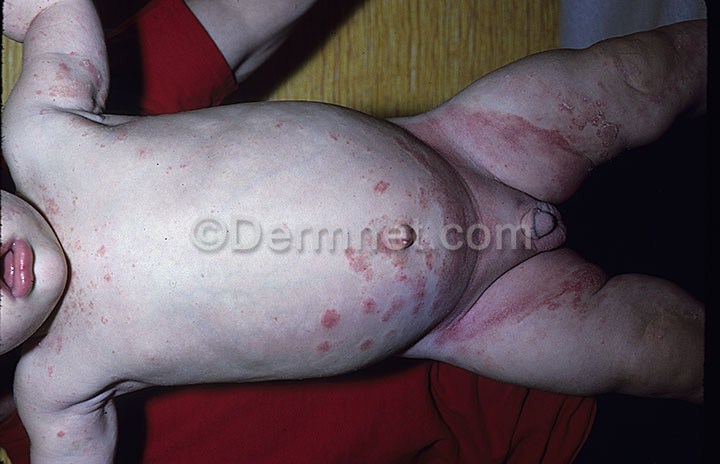
Disease: Psoriasis pictures Lichen Planus and related diseases